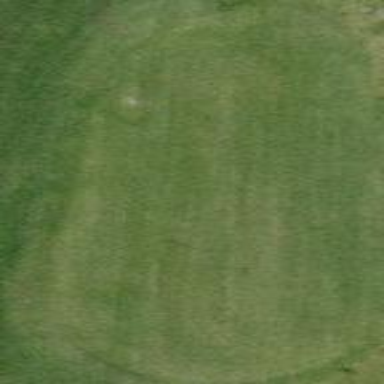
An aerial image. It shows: Golf green pitch on grass land. It is designated for the sport of golf.